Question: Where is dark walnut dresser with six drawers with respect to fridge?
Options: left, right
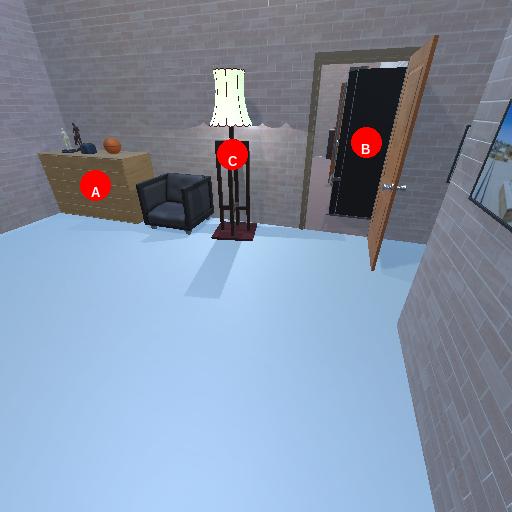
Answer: left